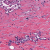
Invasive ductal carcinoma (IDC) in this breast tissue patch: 0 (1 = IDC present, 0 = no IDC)